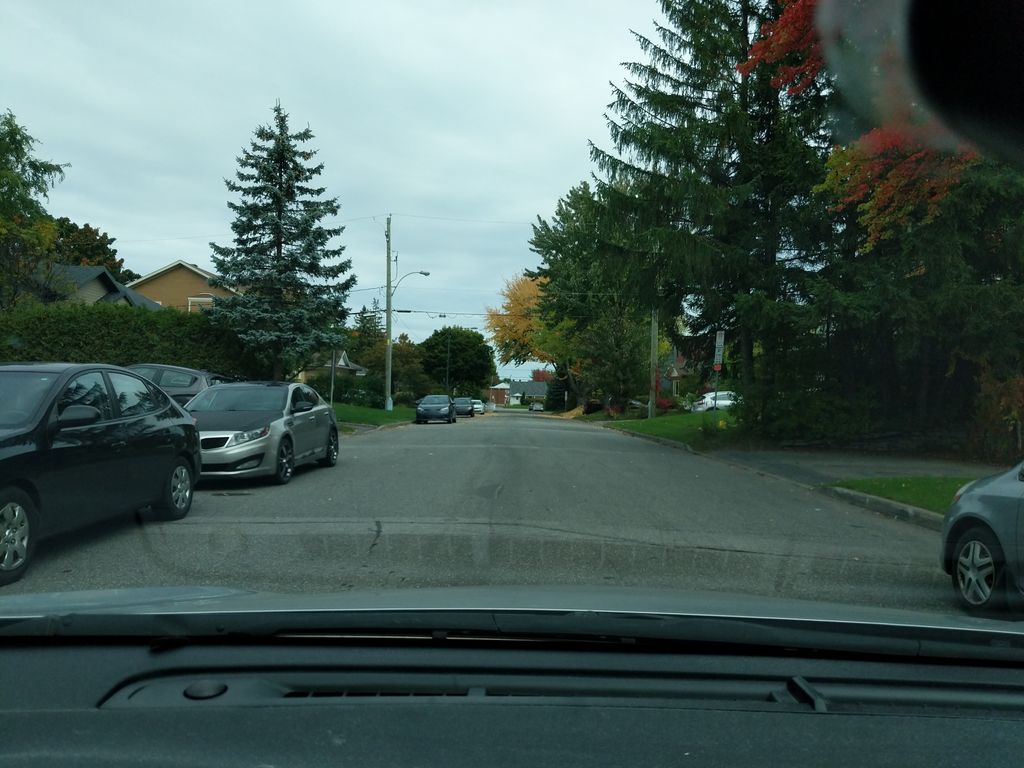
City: quebec_city